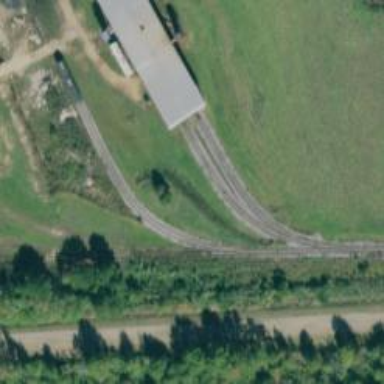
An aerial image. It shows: Rail spur service.